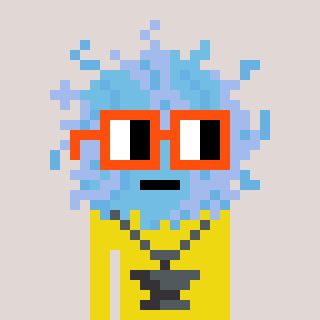
a pixel art character with square orange glasses, a lint-shaped head and a yellow-colored body on a warm background